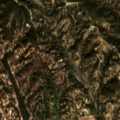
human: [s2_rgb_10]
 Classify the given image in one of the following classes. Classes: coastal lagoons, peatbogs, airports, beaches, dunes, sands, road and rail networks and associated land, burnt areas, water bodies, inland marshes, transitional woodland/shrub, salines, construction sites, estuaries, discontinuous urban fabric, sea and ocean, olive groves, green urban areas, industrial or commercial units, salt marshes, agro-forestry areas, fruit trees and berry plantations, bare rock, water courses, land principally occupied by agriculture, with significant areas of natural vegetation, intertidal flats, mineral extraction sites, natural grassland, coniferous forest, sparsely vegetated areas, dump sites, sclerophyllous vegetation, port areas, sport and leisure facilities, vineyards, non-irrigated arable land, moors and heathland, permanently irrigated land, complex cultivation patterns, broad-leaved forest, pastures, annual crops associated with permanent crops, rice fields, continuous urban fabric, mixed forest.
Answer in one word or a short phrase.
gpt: complex cultivation patterns, broad-leaved forest, transitional woodland/shrub